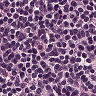
Metastatic tissue present: no